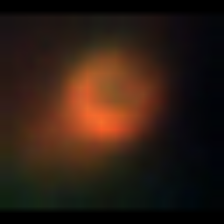
Taxon: NanoPlankton
Group: Other